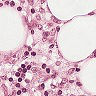
Metastatic tissue present: no